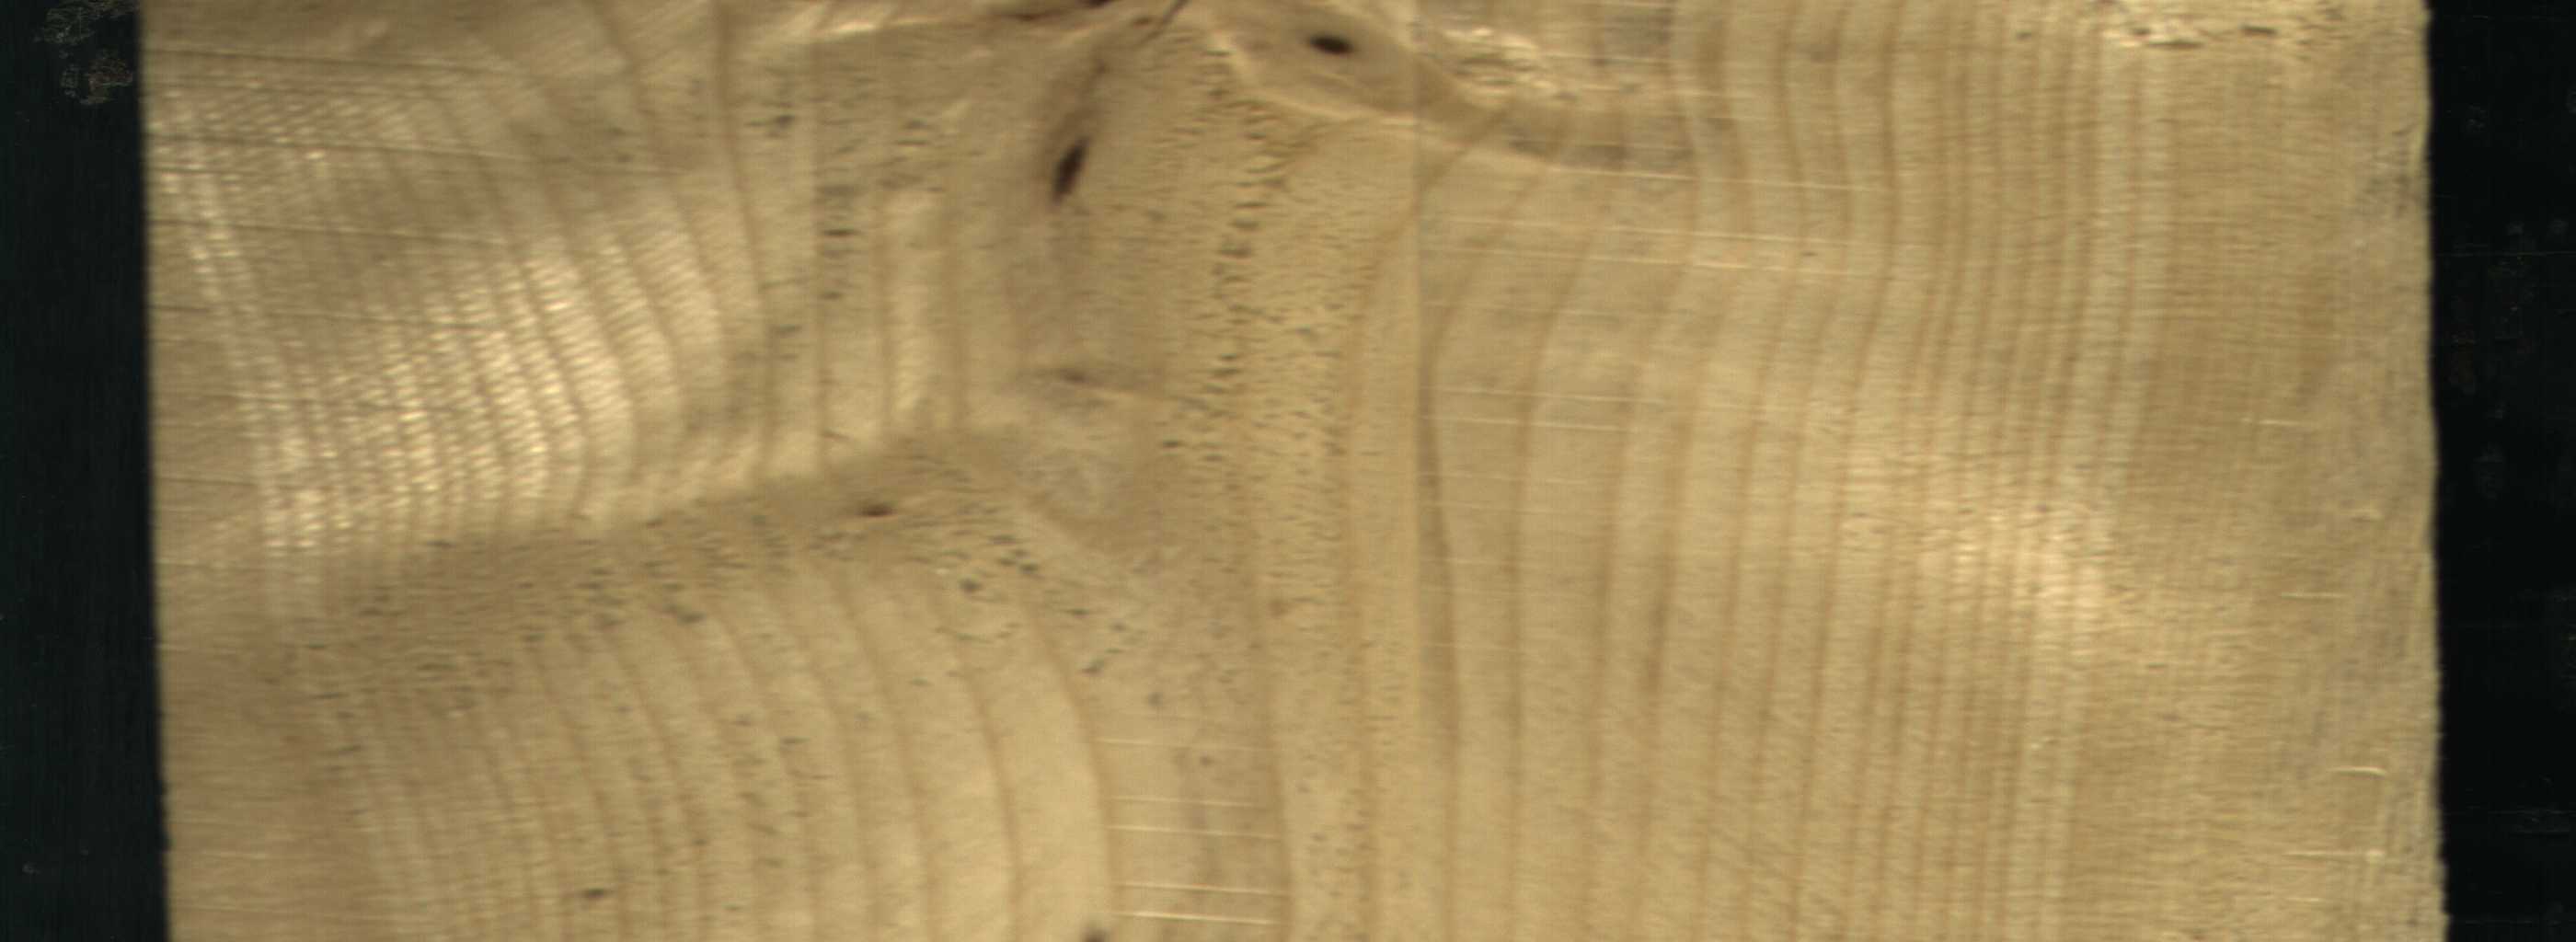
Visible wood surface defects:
Live_Knot